Question: Is it possible to draw a line on an image which has a thickness smaller than the size of the image pixel, like the image below? My code below only allows me to draw a line of 1 pixel thick.
'''
Mat image = imread(argv[1], CV_LOAD_IMAGE_GRAYSCALE);
line(image,cvPoint(0,0),cvPoint(10,10),CV_RGB(255,255,255),1,8); // Thickness = 1 (1 pixel thick)
namedWindow("Display Window", WINDOW_NORMAL );
imshow( "Display Window", image);
'''

[Edited] Solution:
'''
Mat image = imread(argv[1], CV_LOAD_IMAGE_GRAYSCALE);
Mat image_zoom = Mat(image.size()*10, CV_32F); // zoom in 10 times
resize(image, image_zoom, image_zoom.size(), 0, 0, INTER_AREA);
line(draw,cvPoint(0,0),cvPoint(100,100),CV_RGB(255,255,255),1,8);
namedWindow("Display Window", WINDOW_NORMAL );
imshow( "Display Window", image_zoom);
'''
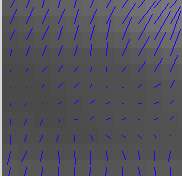
Answer: try anti-aliased lines instead of 8-connected lines:
'line(grad,cvPoint(0,0),cvPoint(10,10),CV_RGB(255,255,255),1,CV_AA); // anti-aliased'
if that's not ok yet you can try to draw your line in a zoomed view (possibly with arrowheads) and resize that image.
Try 'cv::resize()' with the 'INTER_AREA' parameter to downsample a zoomed drawing.